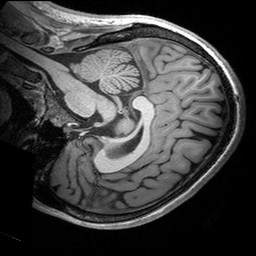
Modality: T1w
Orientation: sagittal
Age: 25
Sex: female
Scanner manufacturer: siemens
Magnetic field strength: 3 T
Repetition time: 2.53 s
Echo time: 0.00299 s